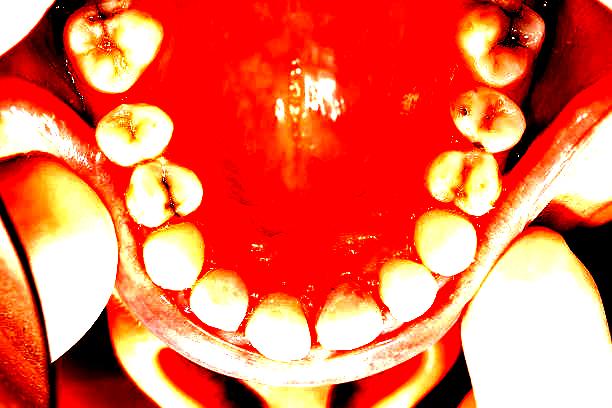
Condition: Gingivitis